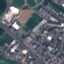
Label: Industrial